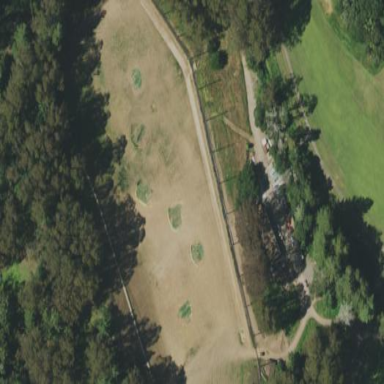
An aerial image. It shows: Driving range for golf on grass.